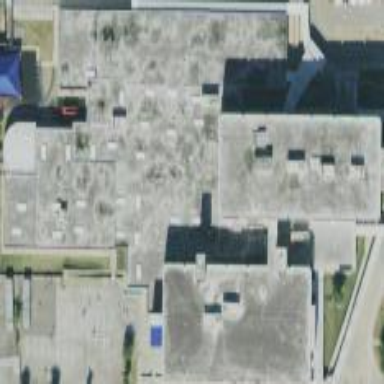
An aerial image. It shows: School building.